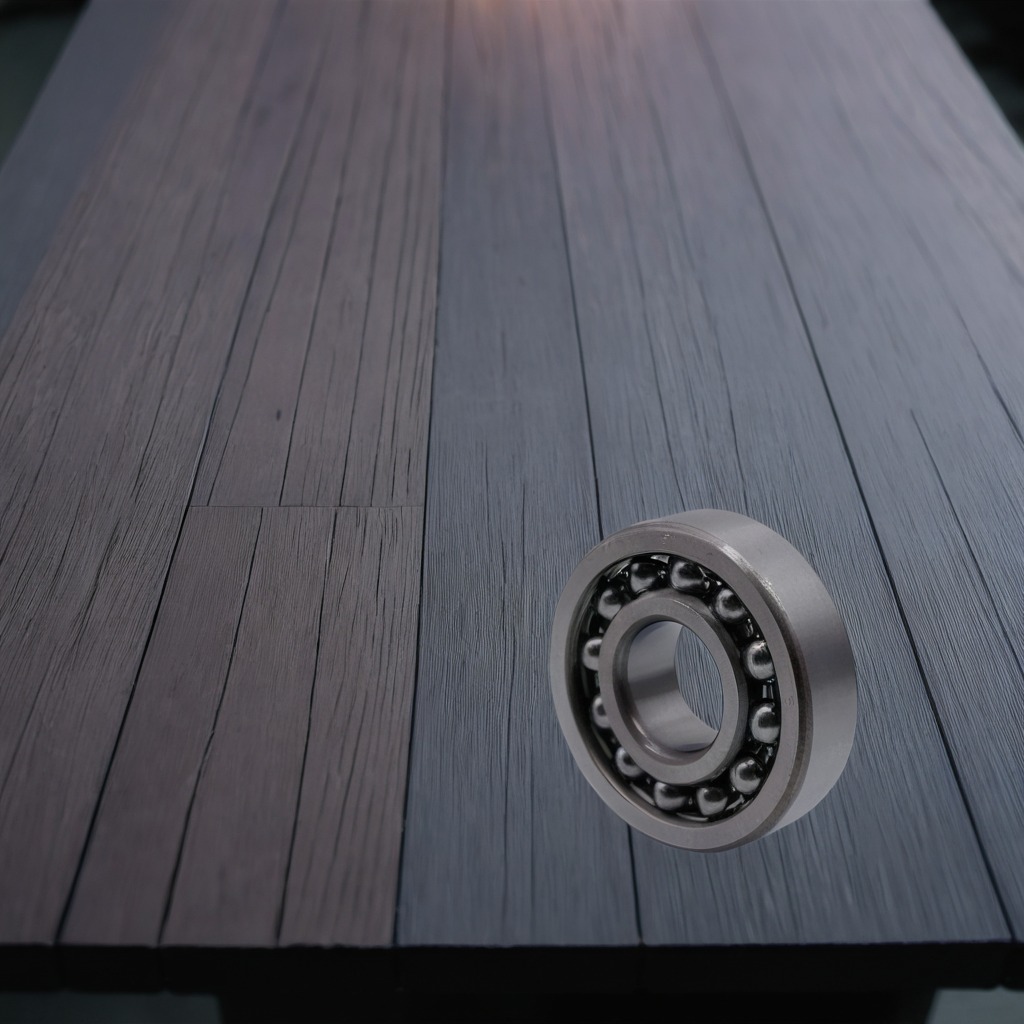
A metal ball bearing is lying on the table.